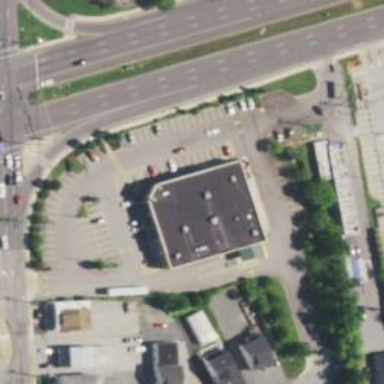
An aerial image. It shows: Pharmacy building providing healthcare services.